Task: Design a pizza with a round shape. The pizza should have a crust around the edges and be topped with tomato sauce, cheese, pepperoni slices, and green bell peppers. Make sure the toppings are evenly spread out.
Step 106:
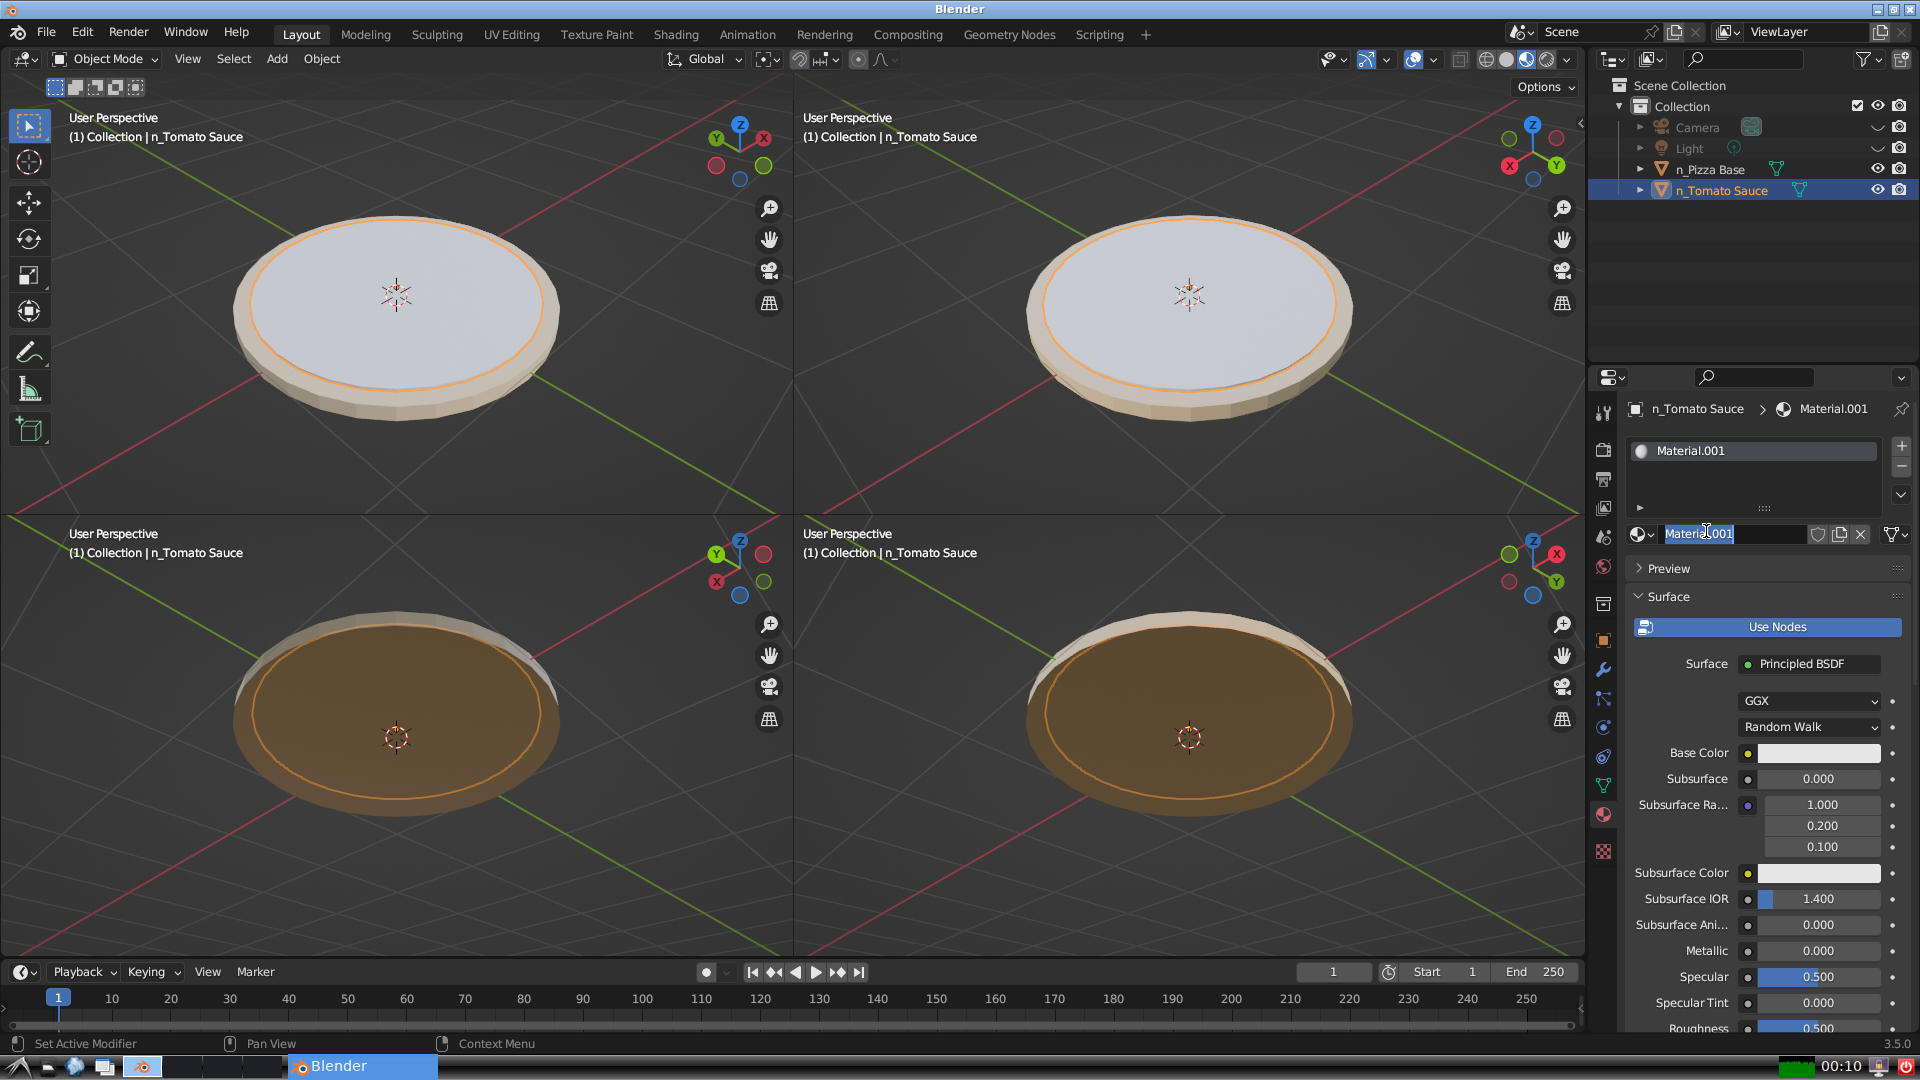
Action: input_text: n_Tomato Sauce